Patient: sex M, age 42
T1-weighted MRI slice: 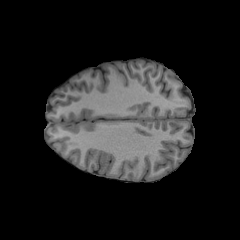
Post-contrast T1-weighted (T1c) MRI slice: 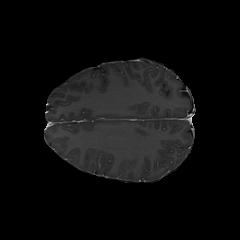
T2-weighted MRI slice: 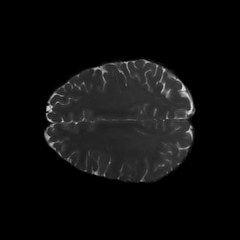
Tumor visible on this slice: no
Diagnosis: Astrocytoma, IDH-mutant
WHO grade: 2